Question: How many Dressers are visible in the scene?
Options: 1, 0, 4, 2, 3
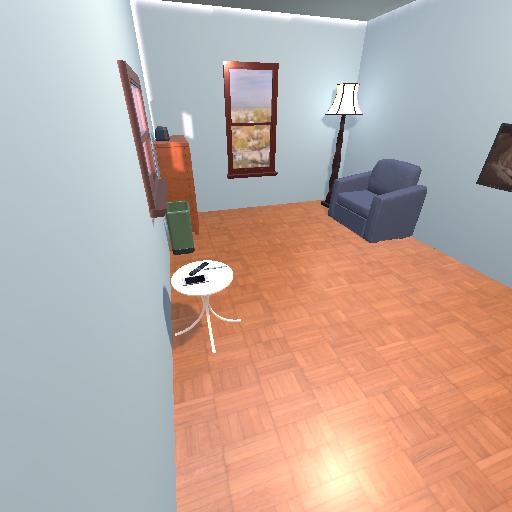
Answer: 1